Question: How can I get the class name of the current element that is on mouseover? For example

When a mouse is over from div to , I want to get the class name of a div element. How can I get it using jQuery?
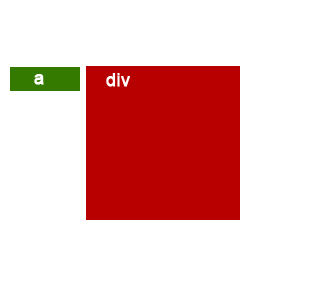
Answer: This is my version:
'''
function handler(ev) {
var target = $(ev.target);
var elId = target.attr('id');
if( target.is(".el") ) {
alert('The mouse was over'+ elId );
}
}
$(".el").mouseleave(handler);
'''
### Working fiddle: http://jsfiddle.net/roXon/dJgf4/
'''
function handler(ev) {
var target = $(ev.target);
var elId = target.attr('id');
if( target.is(".el") ) {
alert('The mouse was over'+ elId );
}
}
$(".el").mouseleave(handler);
'''
'''
.el{
width:200px;
height:200px;
margin:1px;
position:relative;
background:#ccc;
float:left;
}
'''
'''
<script src="https://ajax.googleapis.com/ajax/libs/jquery/2.1.1/jquery.min.js"></script>
<p>Hover an element and refresh the page, than move your mouse away.</p>
<div id="element1" class="el"></div>
<div id="element2" class="el"></div>
<div id="element3" class="el"></div>
<div id="element4" class="el"></div>
<div id="element5" class="el"></div>
<div id="element6" class="el"></div>
<div id="element7" class="el"></div>
<div id="element8" class="el"></div>
<div id="element9" class="el"></div>
'''